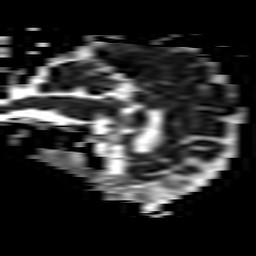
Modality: ADC
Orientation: sagittal
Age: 45
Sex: female
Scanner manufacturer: philips
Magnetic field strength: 3 T
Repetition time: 3.462 s
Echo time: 0.076 s